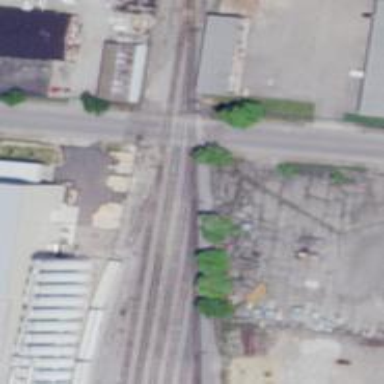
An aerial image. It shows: Railway siding with rails.